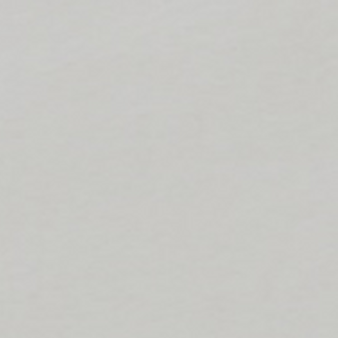
Label: other